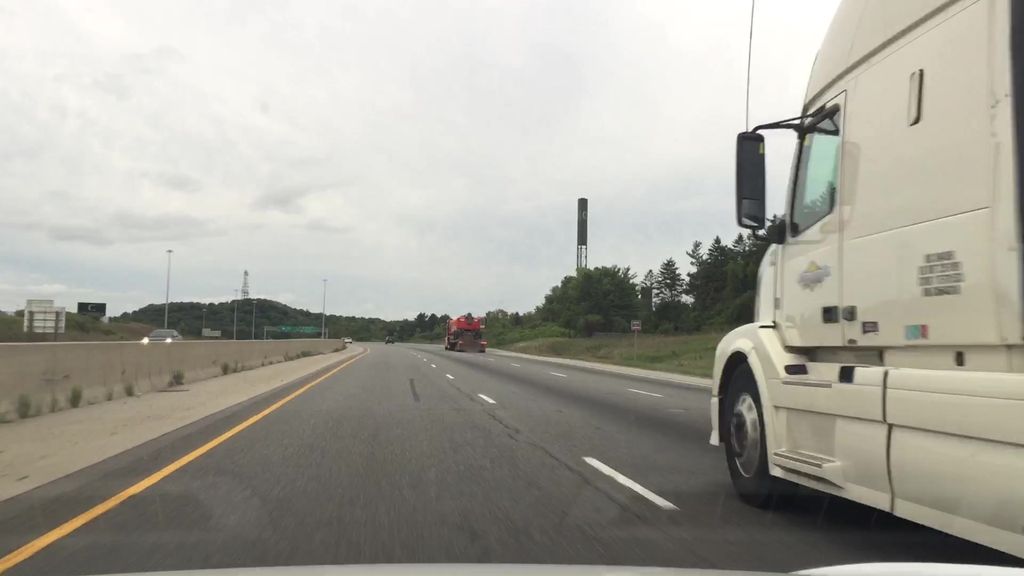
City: kitchener-waterloo